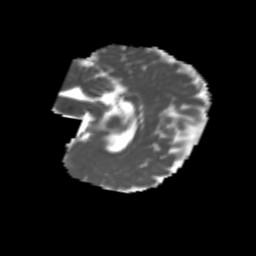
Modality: MD
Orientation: sagittal
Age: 6
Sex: female
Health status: healthy